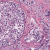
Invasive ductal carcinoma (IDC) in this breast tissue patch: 1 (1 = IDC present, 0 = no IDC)